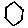
Label: hexagon